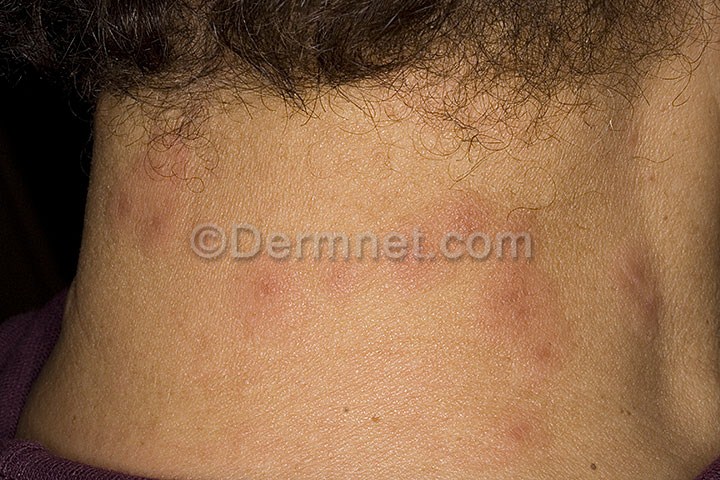
Disease: Scabies Lyme Disease and other Infestations and Bites